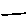
Label: line